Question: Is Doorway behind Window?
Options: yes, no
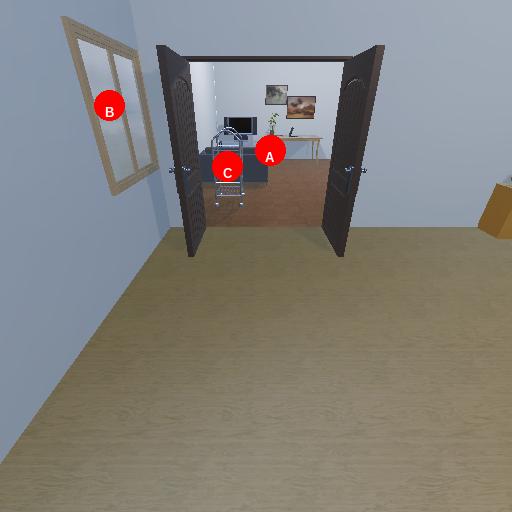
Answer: yes